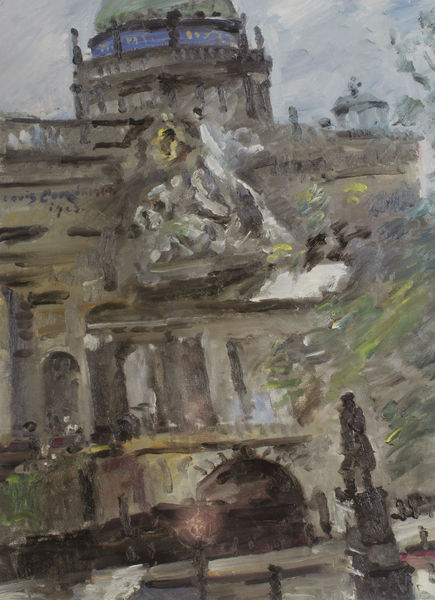
Titel: Die Schloßfreiheit in Berlin
Künstler: Lovis Corinth
Standort: Berlin
Institution: Neue Nationalgalerie
Schlagwörter: baum, blau, blätter, dunkel, gemälde, himmel, laub, mann, schatten, wasser, weiß, wolken, aquarell, bäume, fluss, frauen, gelb, grob, grün, impressionismus, landschaft, menschen, ocker, stadt, ufer, äste, abend, ausschnitt, blumen, braun, fenster, frau, grau, hell, lampe, laterne, licht, marmor, männer, nacht, orange, paris, schwarz, skizze, strasse, säule, säulen, tür, zeichnung, ölbild, blüten, dach, gebäude, haus, rot, schloss, weg, wolke, beige, expressionismus, hochformat, malerei, teppich, wand, architektur, mensch, sockel, stein, bild, herr, signatur, öl, ast, bach, häuser, wind, zweige, busch, büsche, kanal, kirche, pastos, figur, gold, klassizismus, blatt, oper, rosa, schräg, brunnen, pferd, reiter, turm, skulptur, statue, deutschland, balkon, farbig, schrift, sommer, düster, ansicht, bogen, fassade, italien, abstrakt, modern, mauer, farbe, tag, herbst, steinmauer, türe, winter, platz, ausdruck, bank, empore, figuren, seine, kuppel, ölgemälde, sturm, treppe, unwetter, arch, architecture, blue, church, column, columns, kaiser, könig, lamp, oil, palace, red, stair, white, window, black, chairs, dark, duktus, figures, france, gray, green, grey, old, painting, windows, yellow, detail, impressionistisch, monet, büste, looking, oil painting, pink, brown, geländer, railing, plastik, frühling, striche, tor, zinnen, eindruck, galerie, unscharf, abstrahiert, pfosten, regen, bögen, eingang, zugang, loggia, messing, berlin, corinth, lovis corinth, burg, gehsteig, münchen, palast, balustrade, dom, zweig, denkmal, kupfer, gehweg, soldat, rathaus, bänke, gestalten, rom, fragment, portal, skulpturen, verschwommen, statuen, verwischt, herrschaftlich, portikus, classic, clouds, greek, horses, man, sky, tree, krieger, obelisk, stadtlandschaft, florenz, hmmel, building, house, water, german, germany, roof, street, tower, trees, einfahrt, museum, light, river, wien, entrance, road, drawing, grünn, texture, brushstroke, impressionism, purple, shadow, french, monument, sculpture, gaslaterne, door, standbild, abstract, outside, bauwerk, city, lantern, latern, spring, street light, reichstag, strassenlaterne, pissaro, arc, archway, dome, öffentliches gebäude, skultptur, cathedral, niches, square, cupola, facade, front, gate, place, fountain, gas, art, statues, artist, pastel, rain, strassenbeleuchtung, draw, dynamic, lines, motion, foreground, canoe, horse, impressionist, gaslicht, beautiful, brush, brushstrokes, outdoors, munich, paint, impressionistic, expressionistic, blurry, structure, train, tan, hazy, chruch, gestural, impression, strokes, rotunda, europe, van gogh, impessionismus, piazza, b sche, capital, brwon, lampost, high, walkway, beaux-arts, brandenburg, earthy, impressionsim, klasi;k, london, lovis, movment, national gallery, plaza, dock, real, masonry, muesum, 19th century, victoria, statu, louis, painterly, tunnel, 20th century, 1723, blur, lamp post, law, neutral, finger painting, brushes, somerset house, limited palette, stature, architektur#, ky, garchitektur, buiding, facase, dor, statute, doore, subway, capitol, fe, statuary, blurring, rouen, tambour, cathederal, reality, trres, brushing, govermerment, verdigris, ölte,älde, suitcases, quadriga, unter den linden, museum island